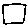
Label: square